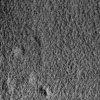
Atmospheric dust classification: not_dusty